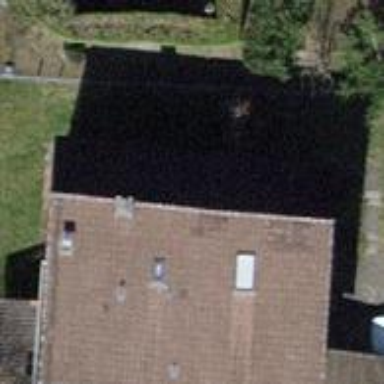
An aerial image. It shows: Detached building with saltbox-shaped roof.